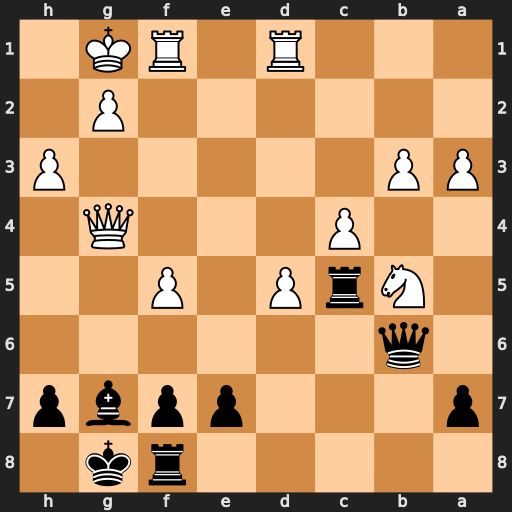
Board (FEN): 5rk1/p3ppbp/1q6/1NrP1P2/2P3Q1/PP5P/6P1/3R1RK1
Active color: b
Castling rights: -
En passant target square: -
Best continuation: Rxc4+ Nd4 Rxd4